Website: apple
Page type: account-selection
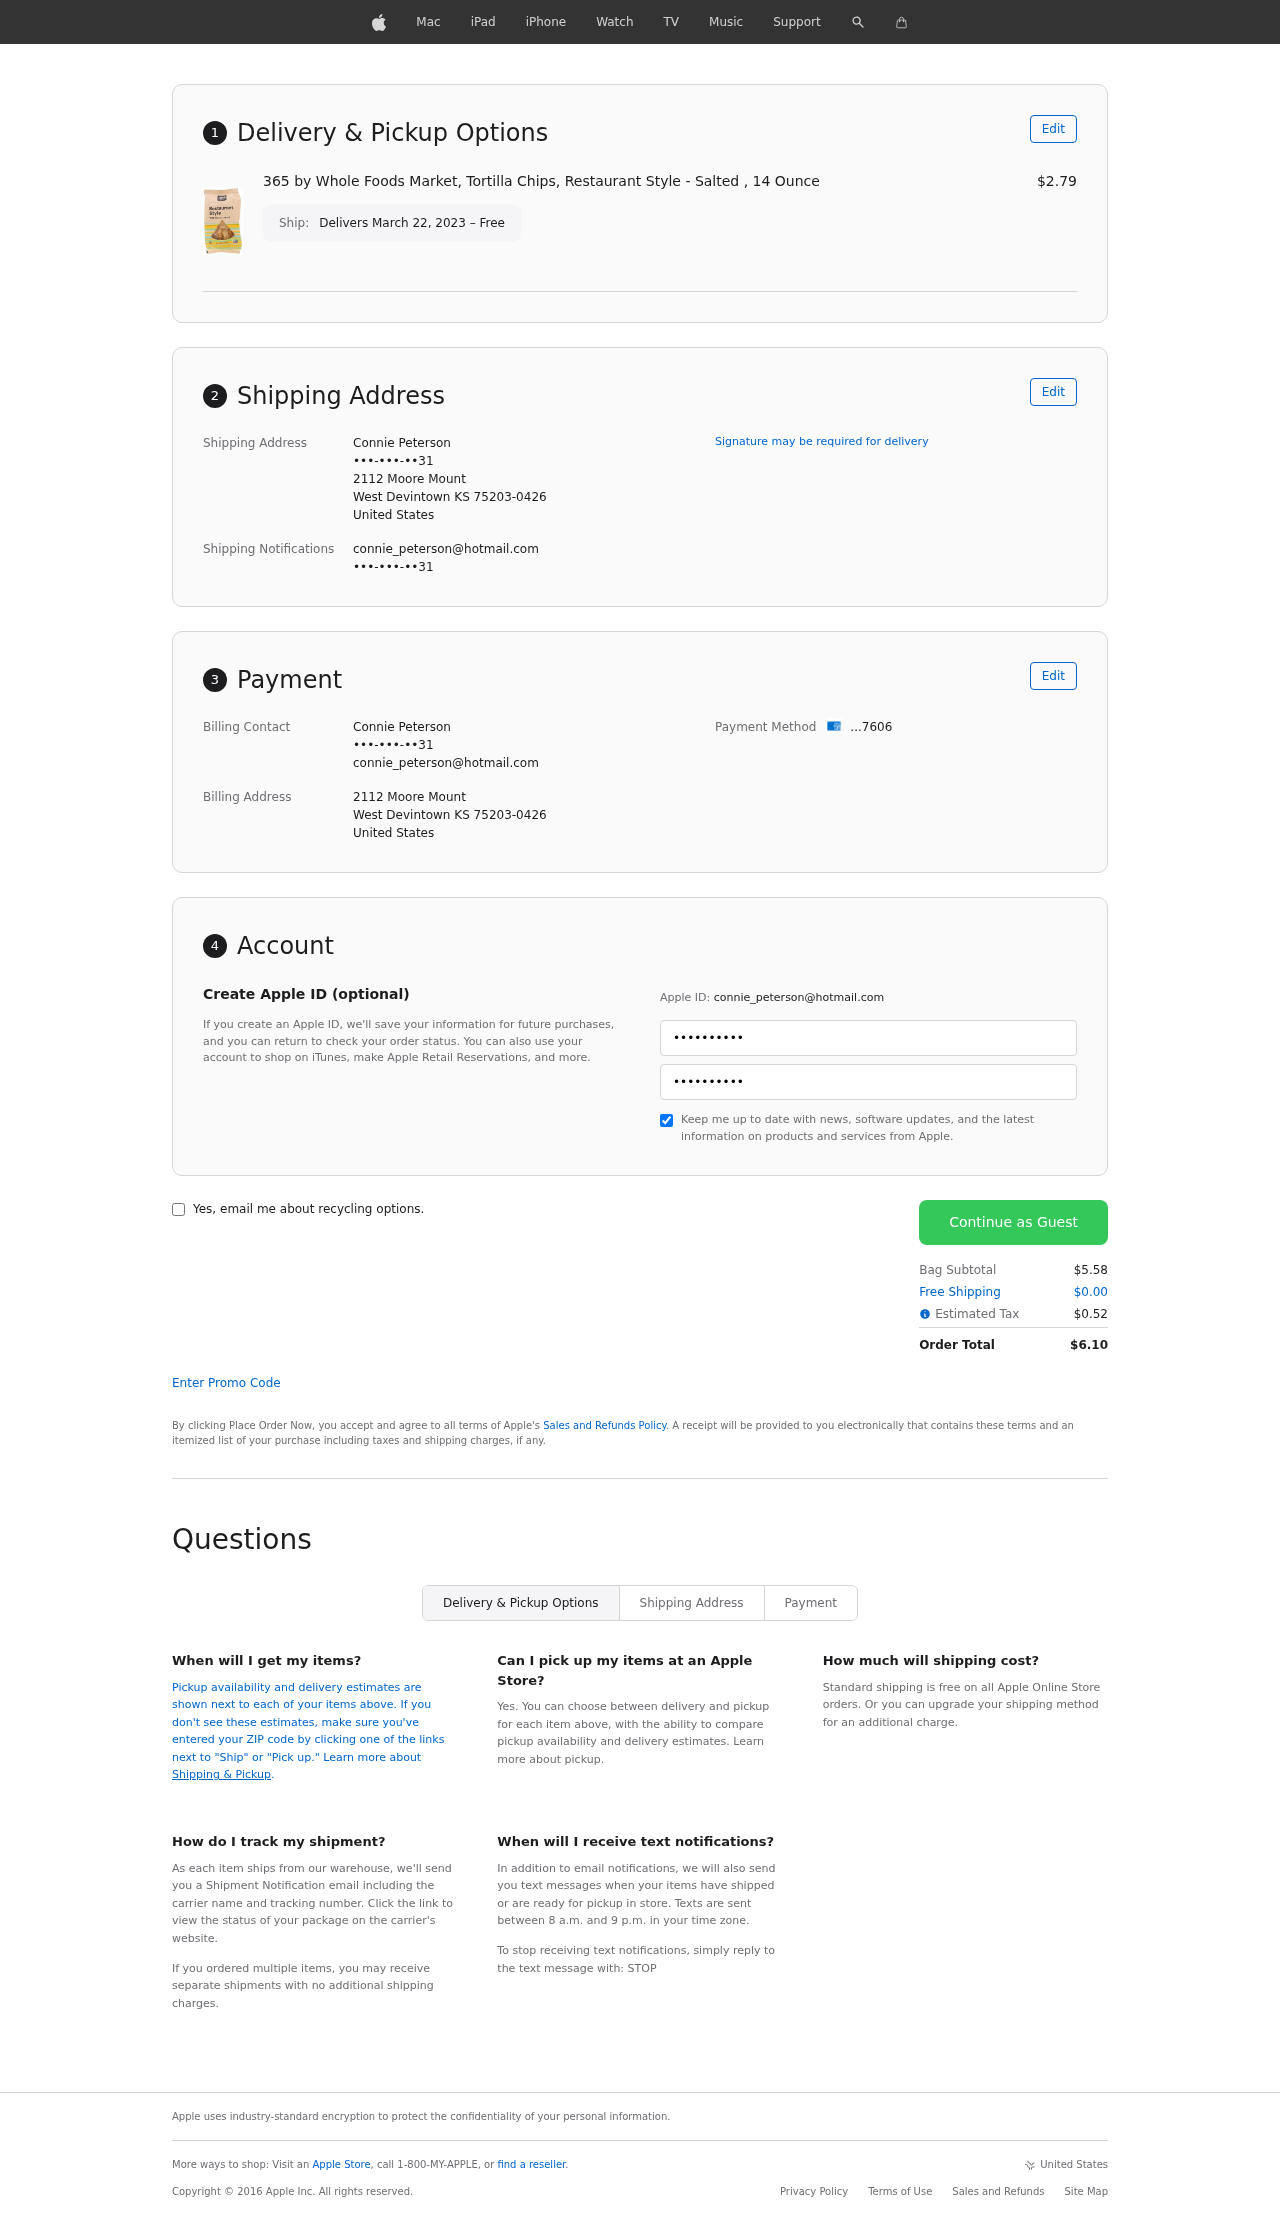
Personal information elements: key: PII_CARD_LAST4
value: ...7606
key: PII_CITY
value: West Devintown
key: PII_COUNTRY
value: United States
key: PII_EMAIL
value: connie_peterson@hotmail.com
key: PII_FULLNAME
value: Connie Peterson
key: PII_PHONE
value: •••-•••-••31
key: PII_POSTCODE_FULL
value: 75203-0426
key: PII_POSTCODE_FULL
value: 75203
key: PII_STATE_ABBR
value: KS
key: PII_STREET
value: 2112 Moore Mount
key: PII_PHONE2
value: •••-•••-••31
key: PII_FIRSTNAME
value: Connie
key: PII_LASTNAME
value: Peterson
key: PII_FULLNAME2
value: Connie Peterson
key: PII_FULLNAME3
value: Connie Peterson
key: PII_FIRSTNAME2
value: Connie
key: PII_FIRSTNAME3
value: Connie
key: PII_LASTNAME2
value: Peterson
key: PII_LASTNAME3
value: Peterson
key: PII_FIRSTNAME_DERIVED
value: Connie
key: PII_LASTNAME_DERIVED
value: Peterson
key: PII_FULLNAME_DERIVED
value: Connie Peterson
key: PII_NAME_FULL_DERIVED
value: Connie Peterson
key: PII_PHONE3
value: •••-•••-••31
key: PII_EMAIL2
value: connie_peterson@hotmail.com
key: PII_EMAIL3
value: connie_peterson@hotmail.com
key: PII_STREET2
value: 2112 Moore Mount
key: PII_POSTCODE
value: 75203
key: PII_POSTCODE_EXT
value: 0426
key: PII_POSTCODE_NUMERIC
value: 75203
Product elements: key: PRODUCT1_NAME
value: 365 by Whole Foods Market, Tortilla Chips, Restaurant Style - Salted , 14 Ounce
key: PRODUCT1_PRICE
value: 2.79
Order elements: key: ORDER_DELIVERY_DATE
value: Delivers March 22, 2023 – Free
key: ORDER_SUBTOTAL
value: $5.58
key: ORDER_SHIPPING_COST
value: $0.00
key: ORDER_TAX
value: $0.52
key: ORDER_TOTAL
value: $6.10